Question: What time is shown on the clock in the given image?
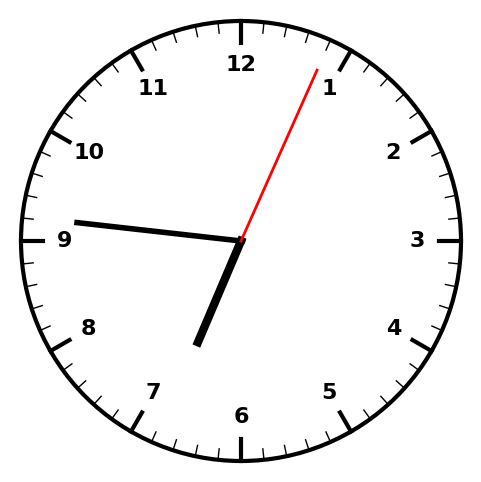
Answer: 06:46:04